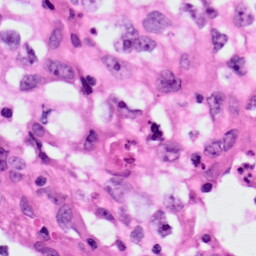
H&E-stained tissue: Lung